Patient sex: F
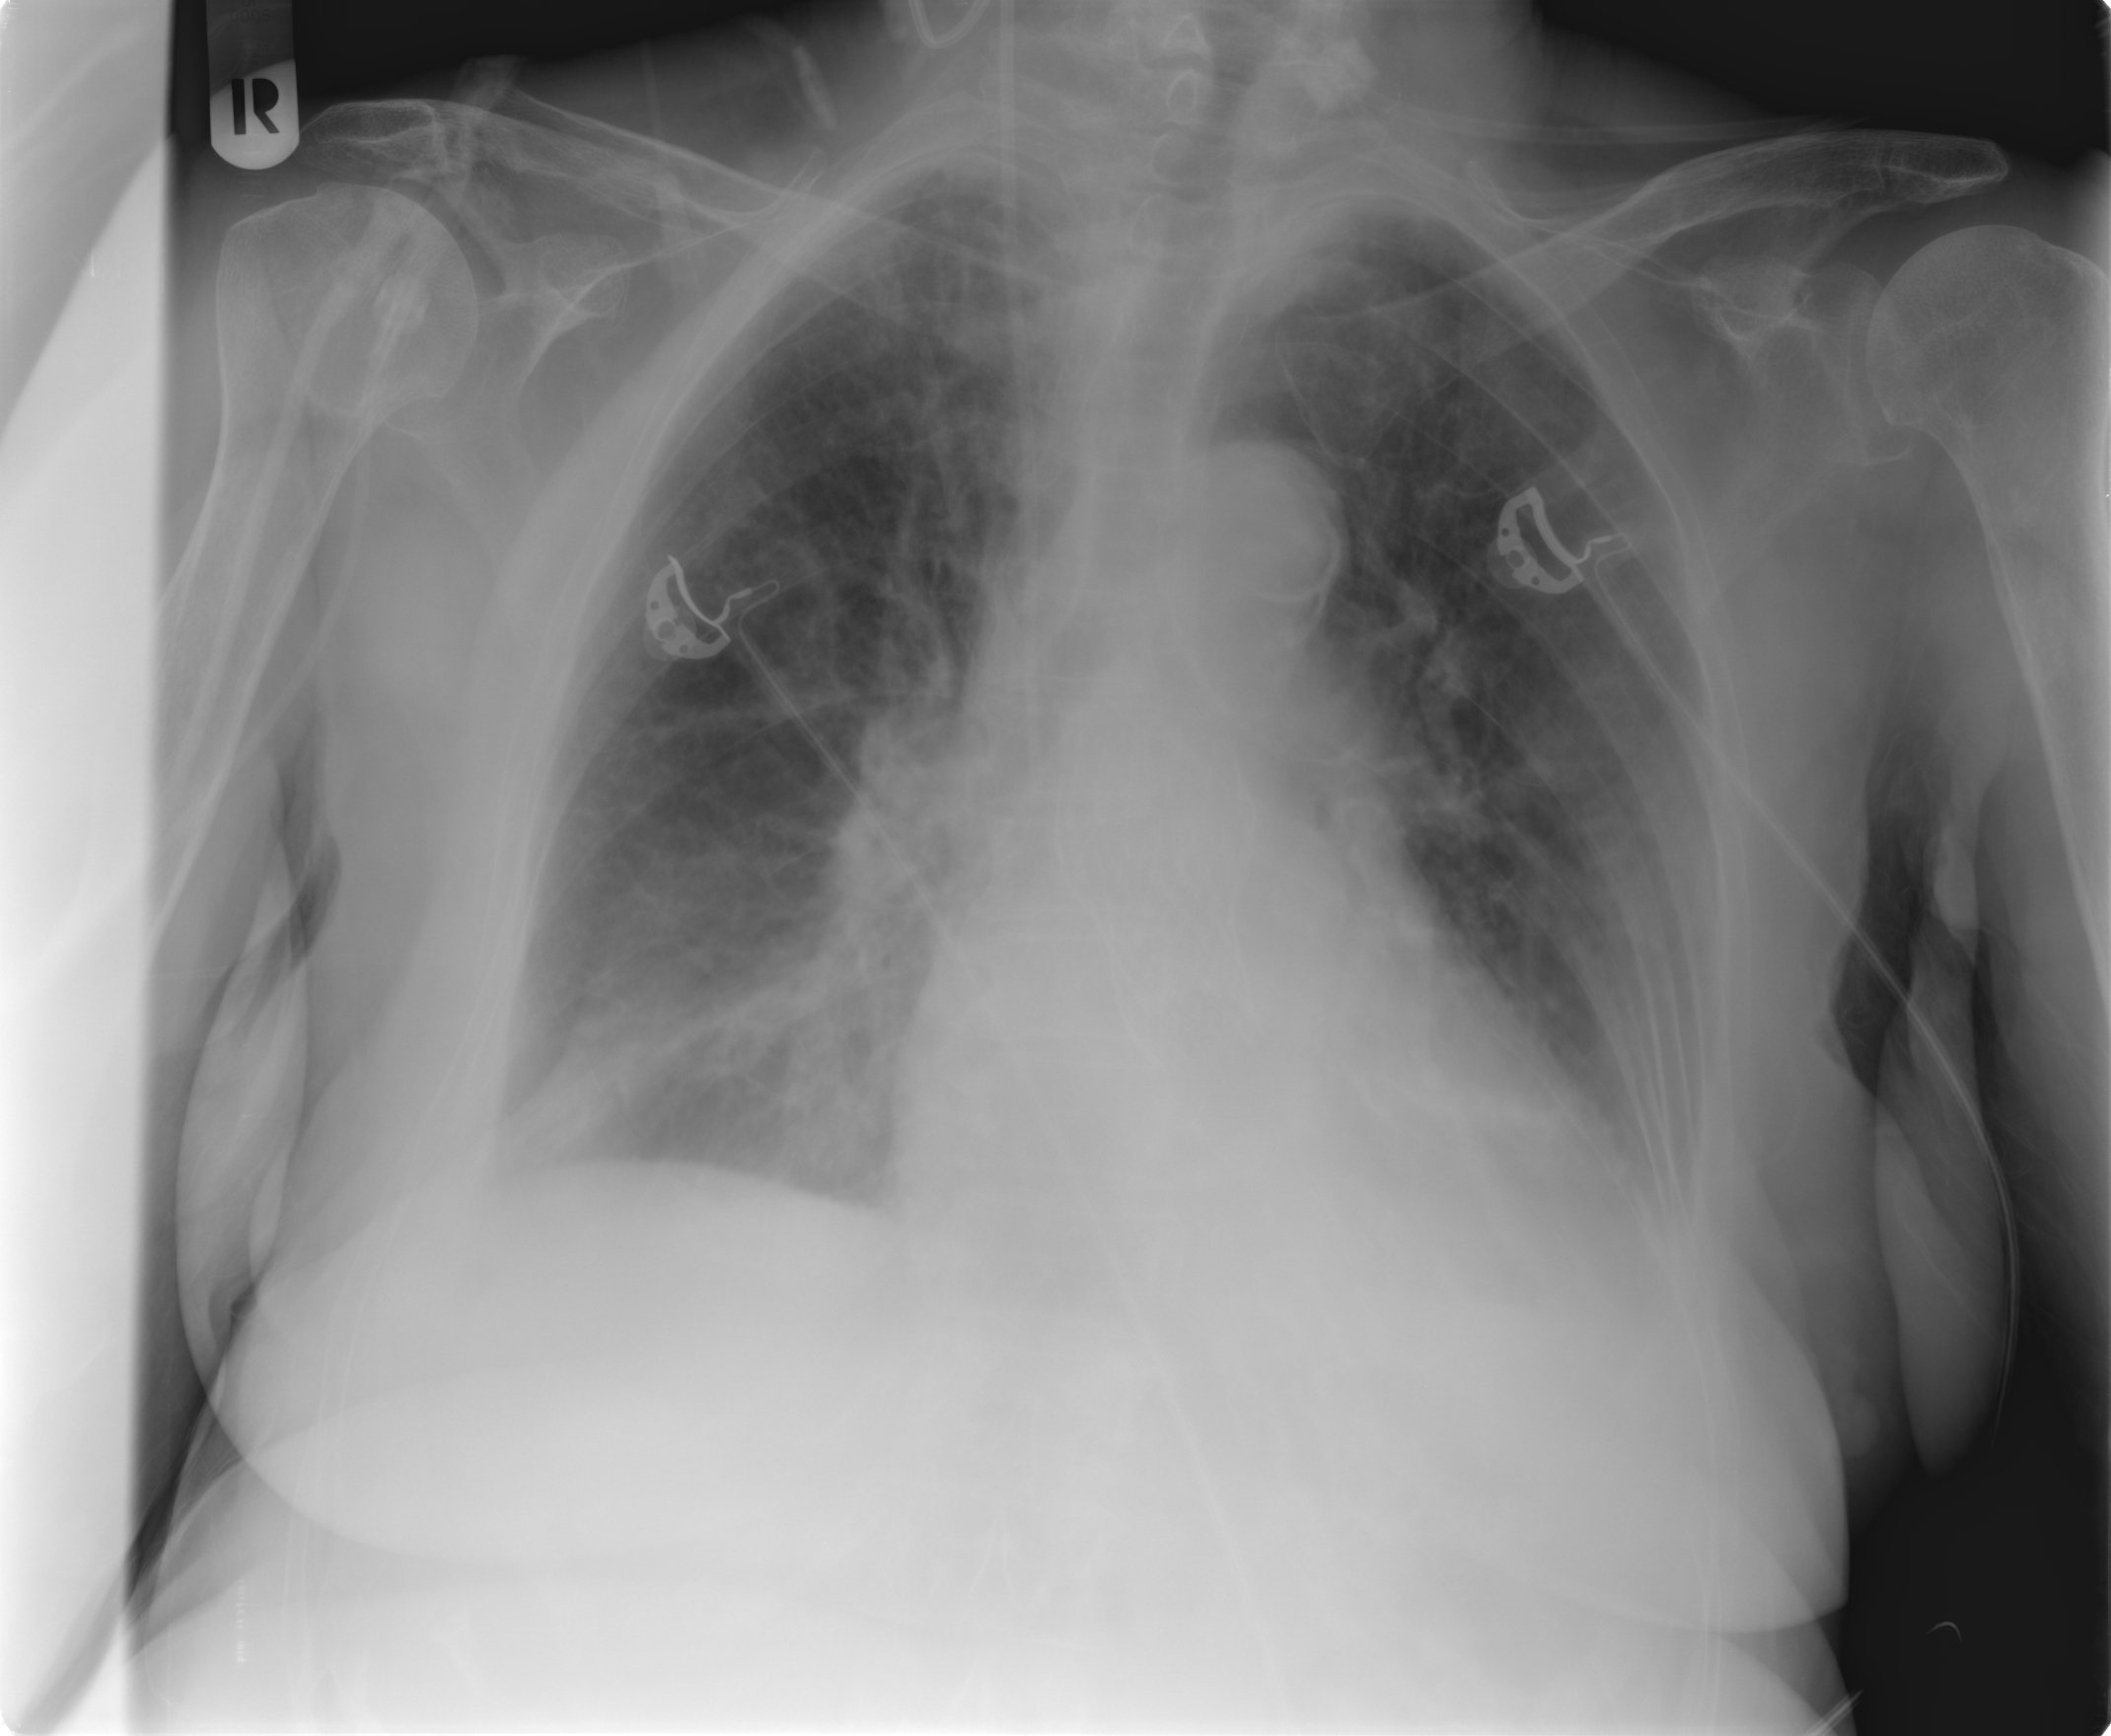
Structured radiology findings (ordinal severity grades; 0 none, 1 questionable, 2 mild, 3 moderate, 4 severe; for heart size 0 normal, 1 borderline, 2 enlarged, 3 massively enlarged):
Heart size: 1
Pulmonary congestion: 2
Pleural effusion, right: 2
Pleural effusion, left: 2
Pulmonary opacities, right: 2
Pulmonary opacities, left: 1
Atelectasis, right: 2
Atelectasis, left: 1